RGB frame:
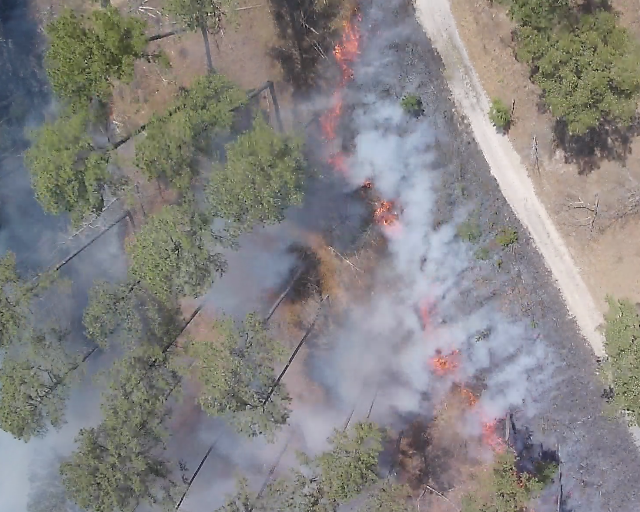
Thermal frame:
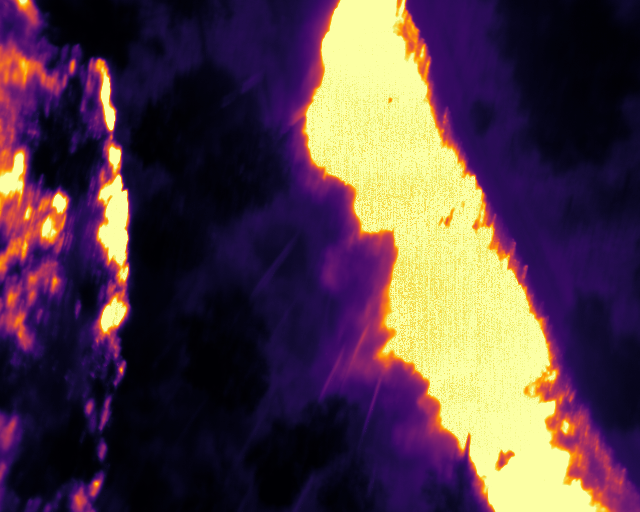
Captured: 2026-02-26 02:32:16
Pixels at or above 80 °C: 97314 (fraction of frame: 0.297)